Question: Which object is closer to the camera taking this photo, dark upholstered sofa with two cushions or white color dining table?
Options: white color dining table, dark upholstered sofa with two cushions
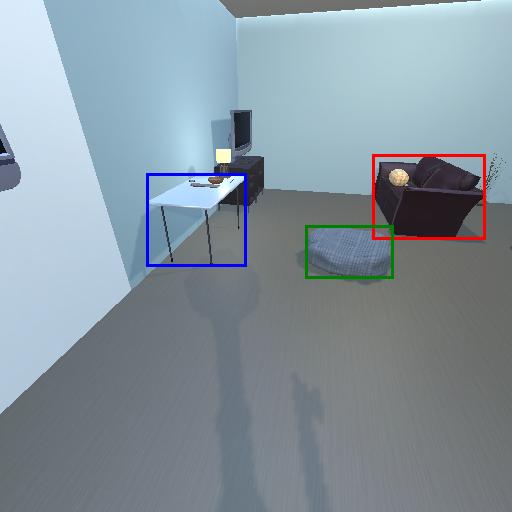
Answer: white color dining table